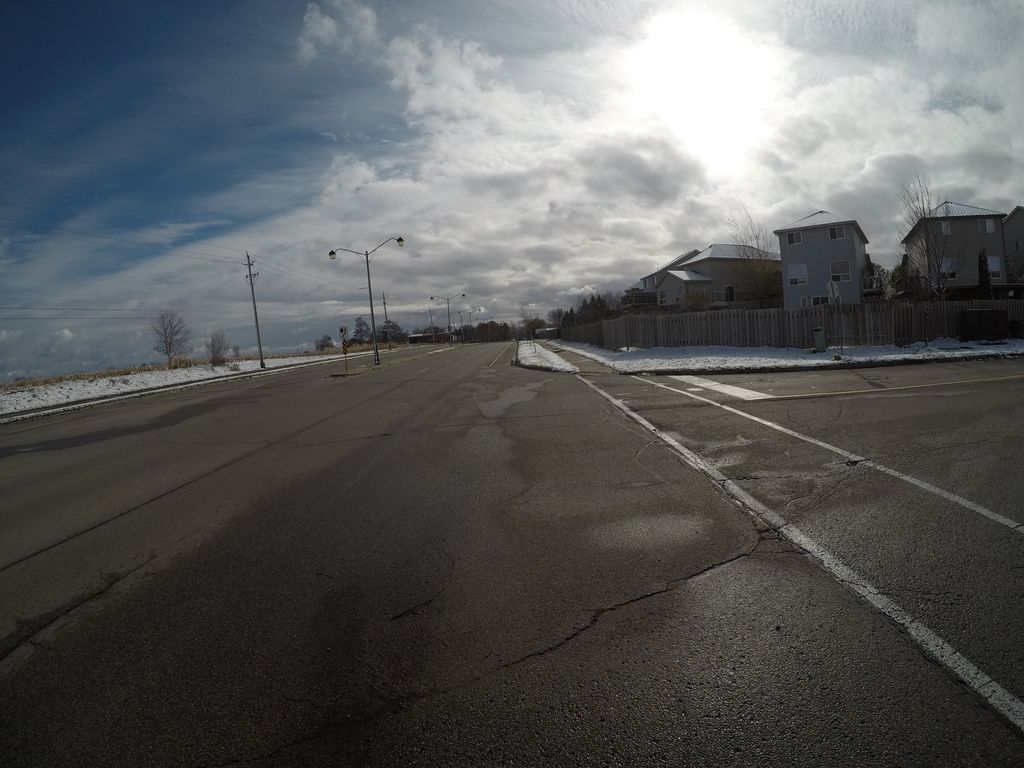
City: kitchener-waterloo